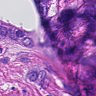
Metastatic tissue present: yes